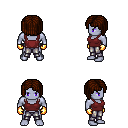
a pixel art fantasy rpg character, male body template, dark elf, purple skin, maroon pirate shirt, metal pants, brown pageboy hairstyle, gold gloves, four views (front, back, left, right), 2x2 character sprite sheet, small pixel art, hard edges, no anti-aliasing